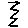
Label: zigzag